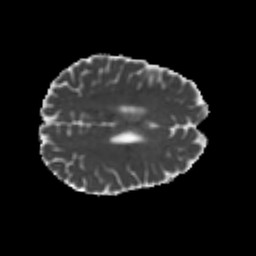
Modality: MD
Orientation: axial
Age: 22
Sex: female
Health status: healthy
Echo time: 0.074 s